Interaction volume radius: 10 \u00c5
Interaction volume height: 25 \u00c5
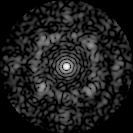
Disorder parameter: 0.6929